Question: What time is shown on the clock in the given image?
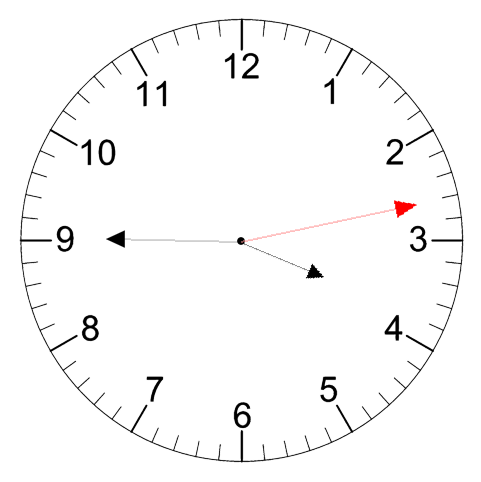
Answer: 03:45:13